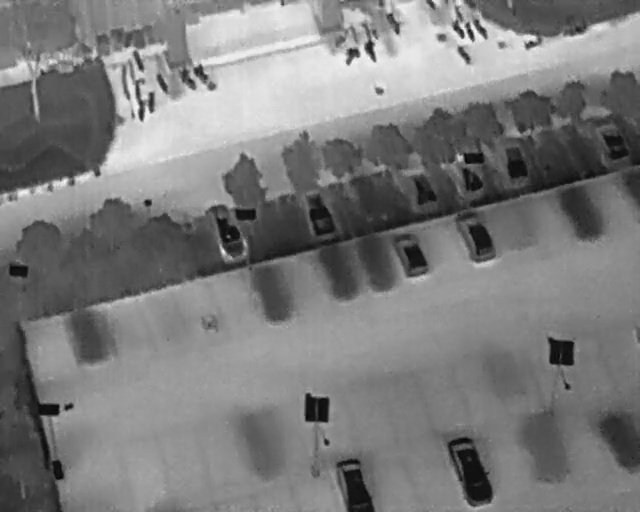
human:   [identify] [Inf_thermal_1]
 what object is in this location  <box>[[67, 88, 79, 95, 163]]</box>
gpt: <ref>1 medium car at the bottom right</ref>